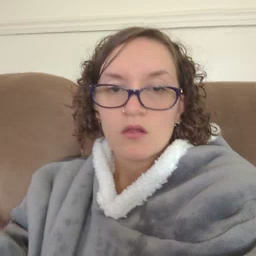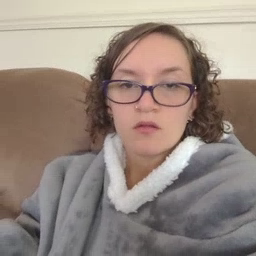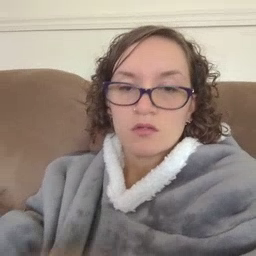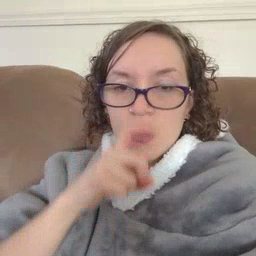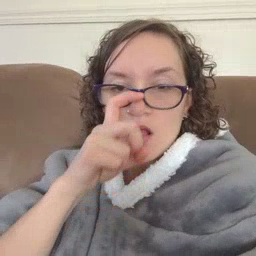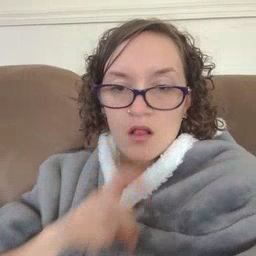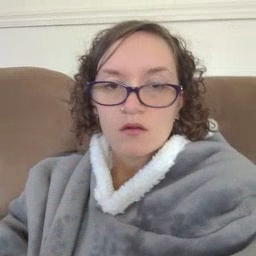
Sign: doll